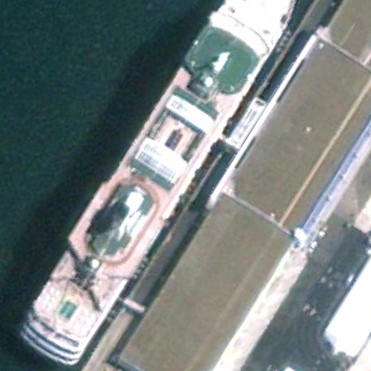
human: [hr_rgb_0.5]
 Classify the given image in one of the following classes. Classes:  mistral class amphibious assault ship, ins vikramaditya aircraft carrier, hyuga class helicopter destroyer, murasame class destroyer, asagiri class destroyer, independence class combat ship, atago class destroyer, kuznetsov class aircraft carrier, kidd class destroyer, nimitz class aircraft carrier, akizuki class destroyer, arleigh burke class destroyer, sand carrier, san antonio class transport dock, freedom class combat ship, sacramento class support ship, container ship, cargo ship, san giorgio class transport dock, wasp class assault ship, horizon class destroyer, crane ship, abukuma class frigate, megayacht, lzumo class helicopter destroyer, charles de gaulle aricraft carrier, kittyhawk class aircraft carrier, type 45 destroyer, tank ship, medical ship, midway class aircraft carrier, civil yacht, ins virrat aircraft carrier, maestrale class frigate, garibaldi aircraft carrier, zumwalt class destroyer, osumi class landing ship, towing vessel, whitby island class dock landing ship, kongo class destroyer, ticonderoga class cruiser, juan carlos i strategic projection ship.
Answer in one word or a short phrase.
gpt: Megayacht